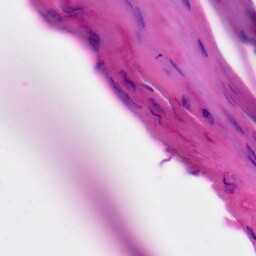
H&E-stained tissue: Skin